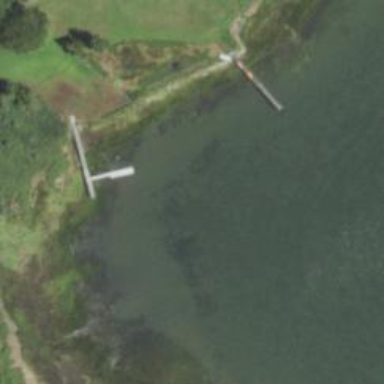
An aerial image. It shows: Man-made pier.